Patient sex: M
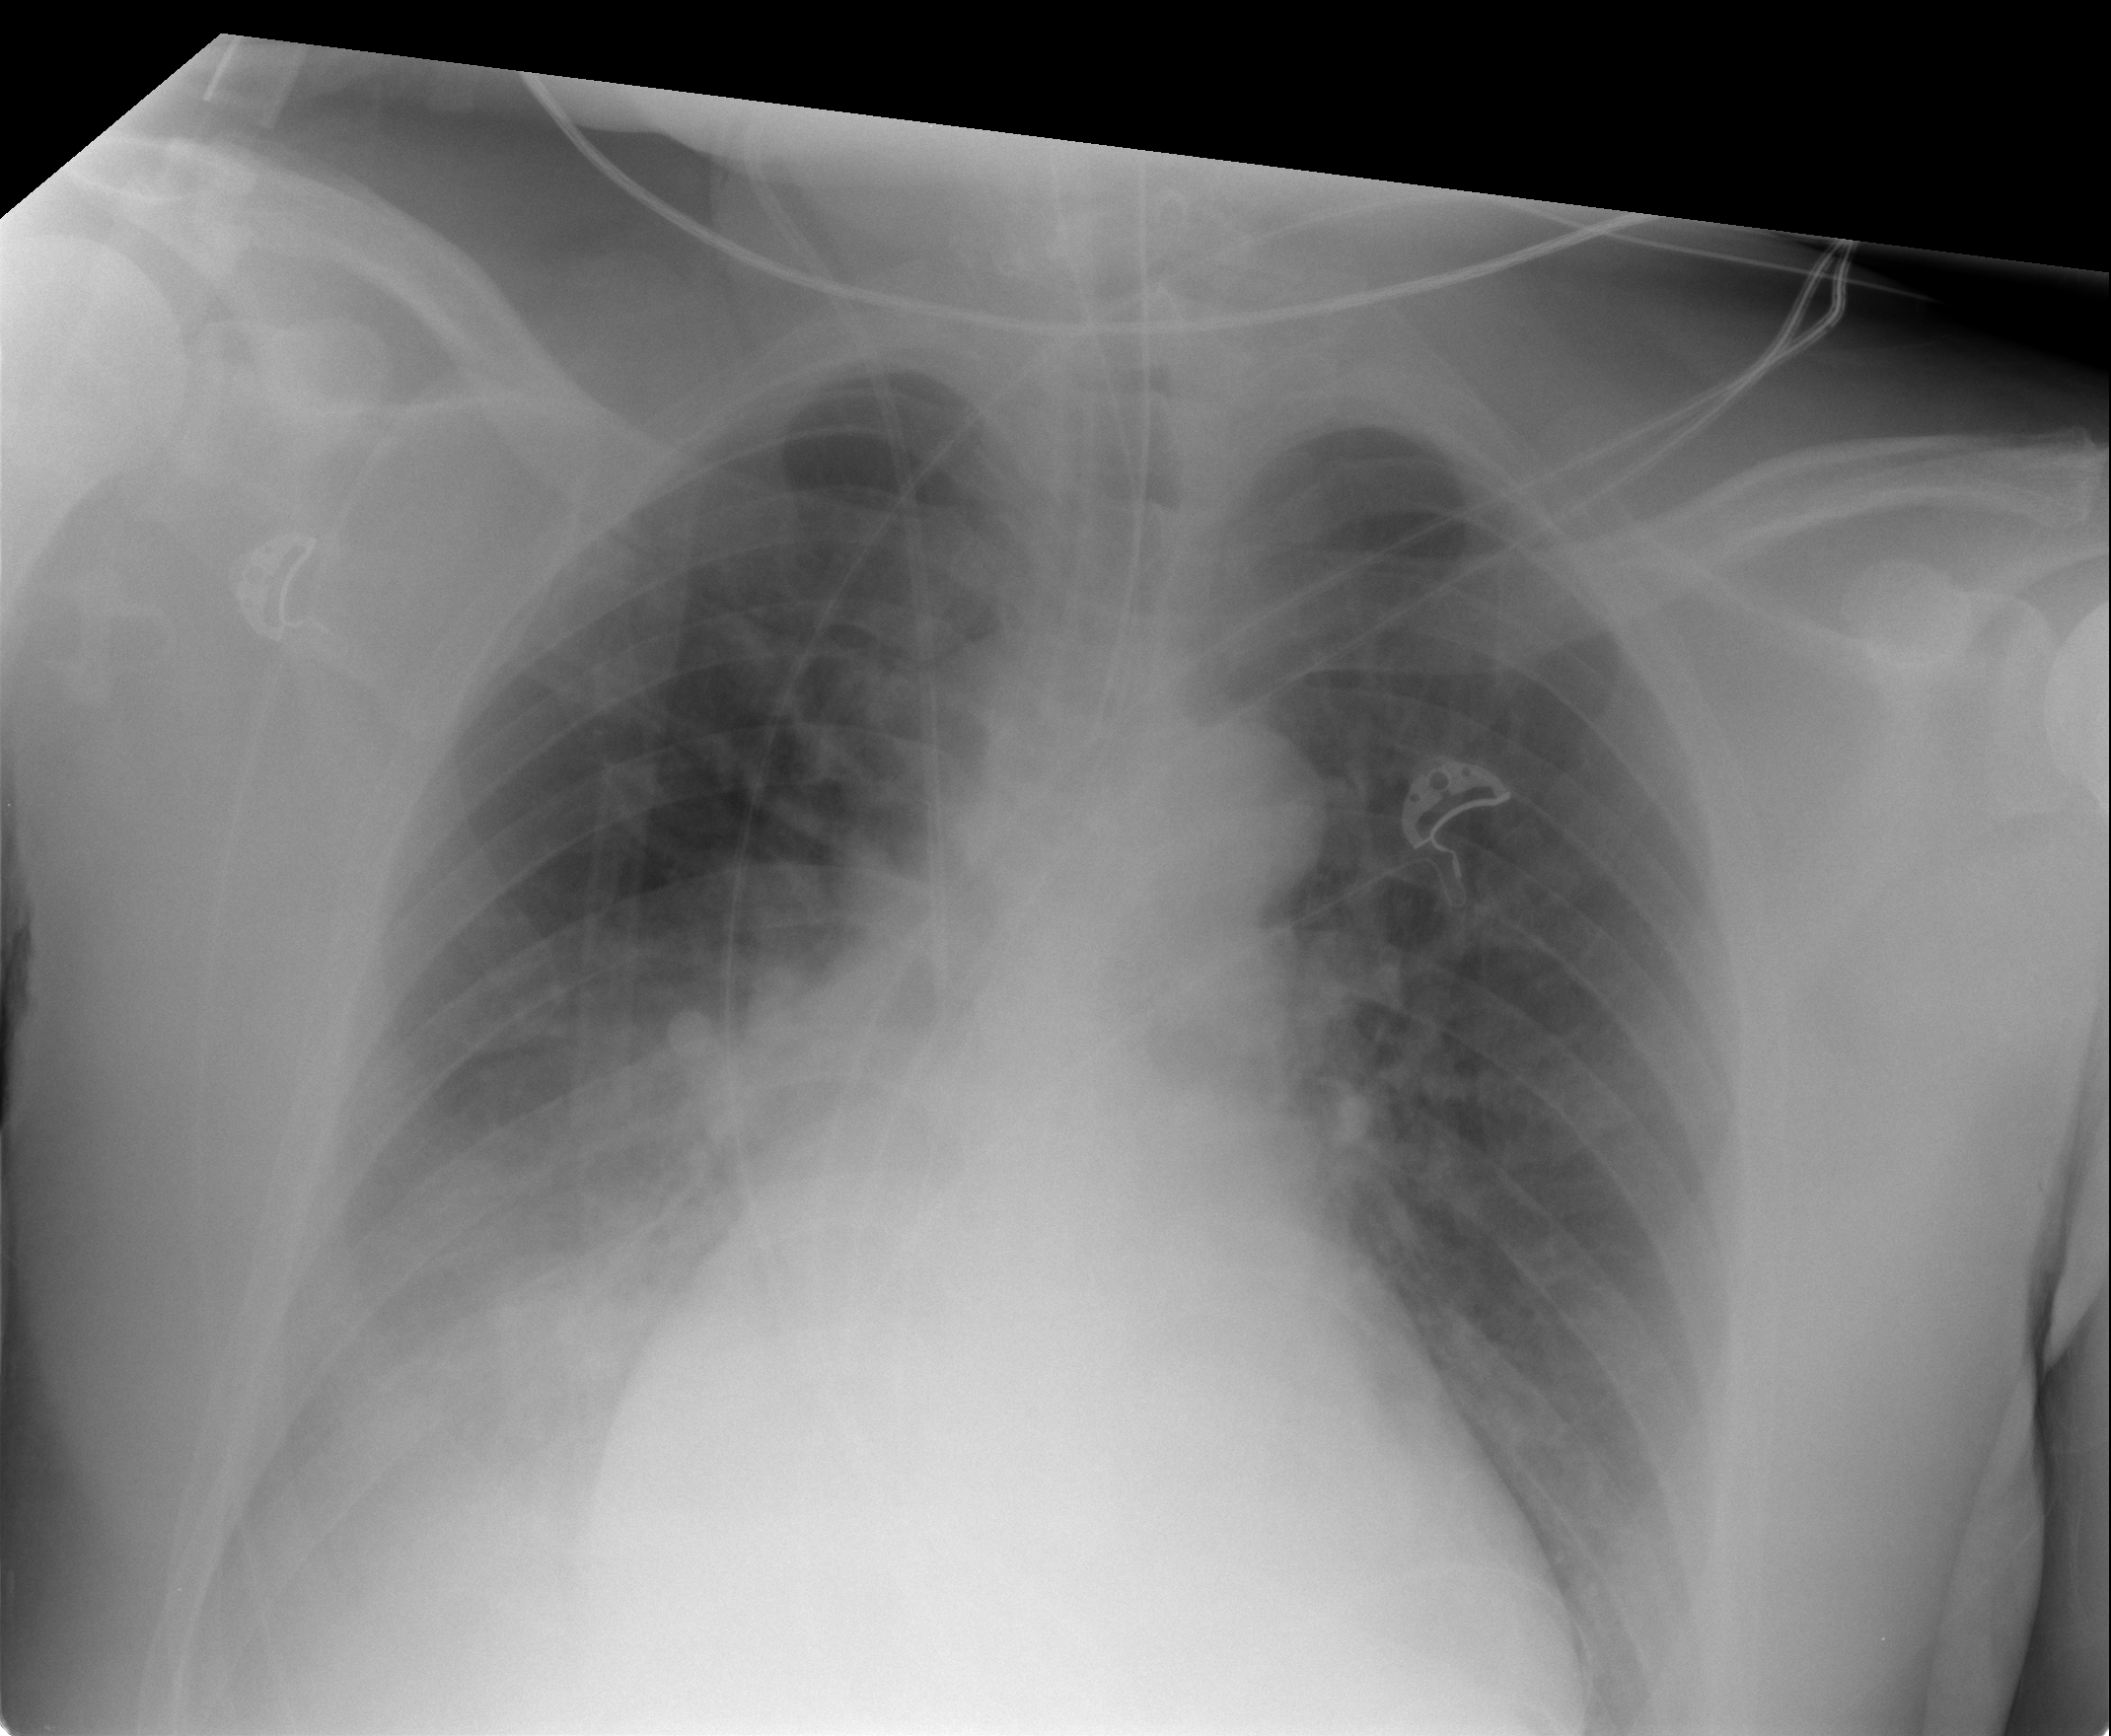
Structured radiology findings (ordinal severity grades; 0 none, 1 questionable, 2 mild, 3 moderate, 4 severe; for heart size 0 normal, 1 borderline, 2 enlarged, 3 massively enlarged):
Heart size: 3
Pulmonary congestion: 2
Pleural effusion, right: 2
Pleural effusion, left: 0
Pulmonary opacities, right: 0
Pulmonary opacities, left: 0
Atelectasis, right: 2
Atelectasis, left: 2